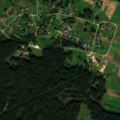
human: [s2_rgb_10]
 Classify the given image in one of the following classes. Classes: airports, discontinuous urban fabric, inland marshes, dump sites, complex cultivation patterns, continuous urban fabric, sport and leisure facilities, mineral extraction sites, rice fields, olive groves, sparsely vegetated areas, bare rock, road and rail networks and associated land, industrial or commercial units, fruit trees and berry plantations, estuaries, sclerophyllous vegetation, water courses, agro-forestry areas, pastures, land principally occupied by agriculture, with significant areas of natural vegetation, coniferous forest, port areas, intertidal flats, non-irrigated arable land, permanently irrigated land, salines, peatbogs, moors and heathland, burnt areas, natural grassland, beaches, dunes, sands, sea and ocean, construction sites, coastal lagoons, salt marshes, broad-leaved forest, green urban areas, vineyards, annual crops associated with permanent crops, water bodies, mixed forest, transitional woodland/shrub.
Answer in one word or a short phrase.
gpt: discontinuous urban fabric, pastures, complex cultivation patterns, land principally occupied by agriculture, with significant areas of natural vegetation, coniferous forest